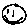
Label: smiley face